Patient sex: F
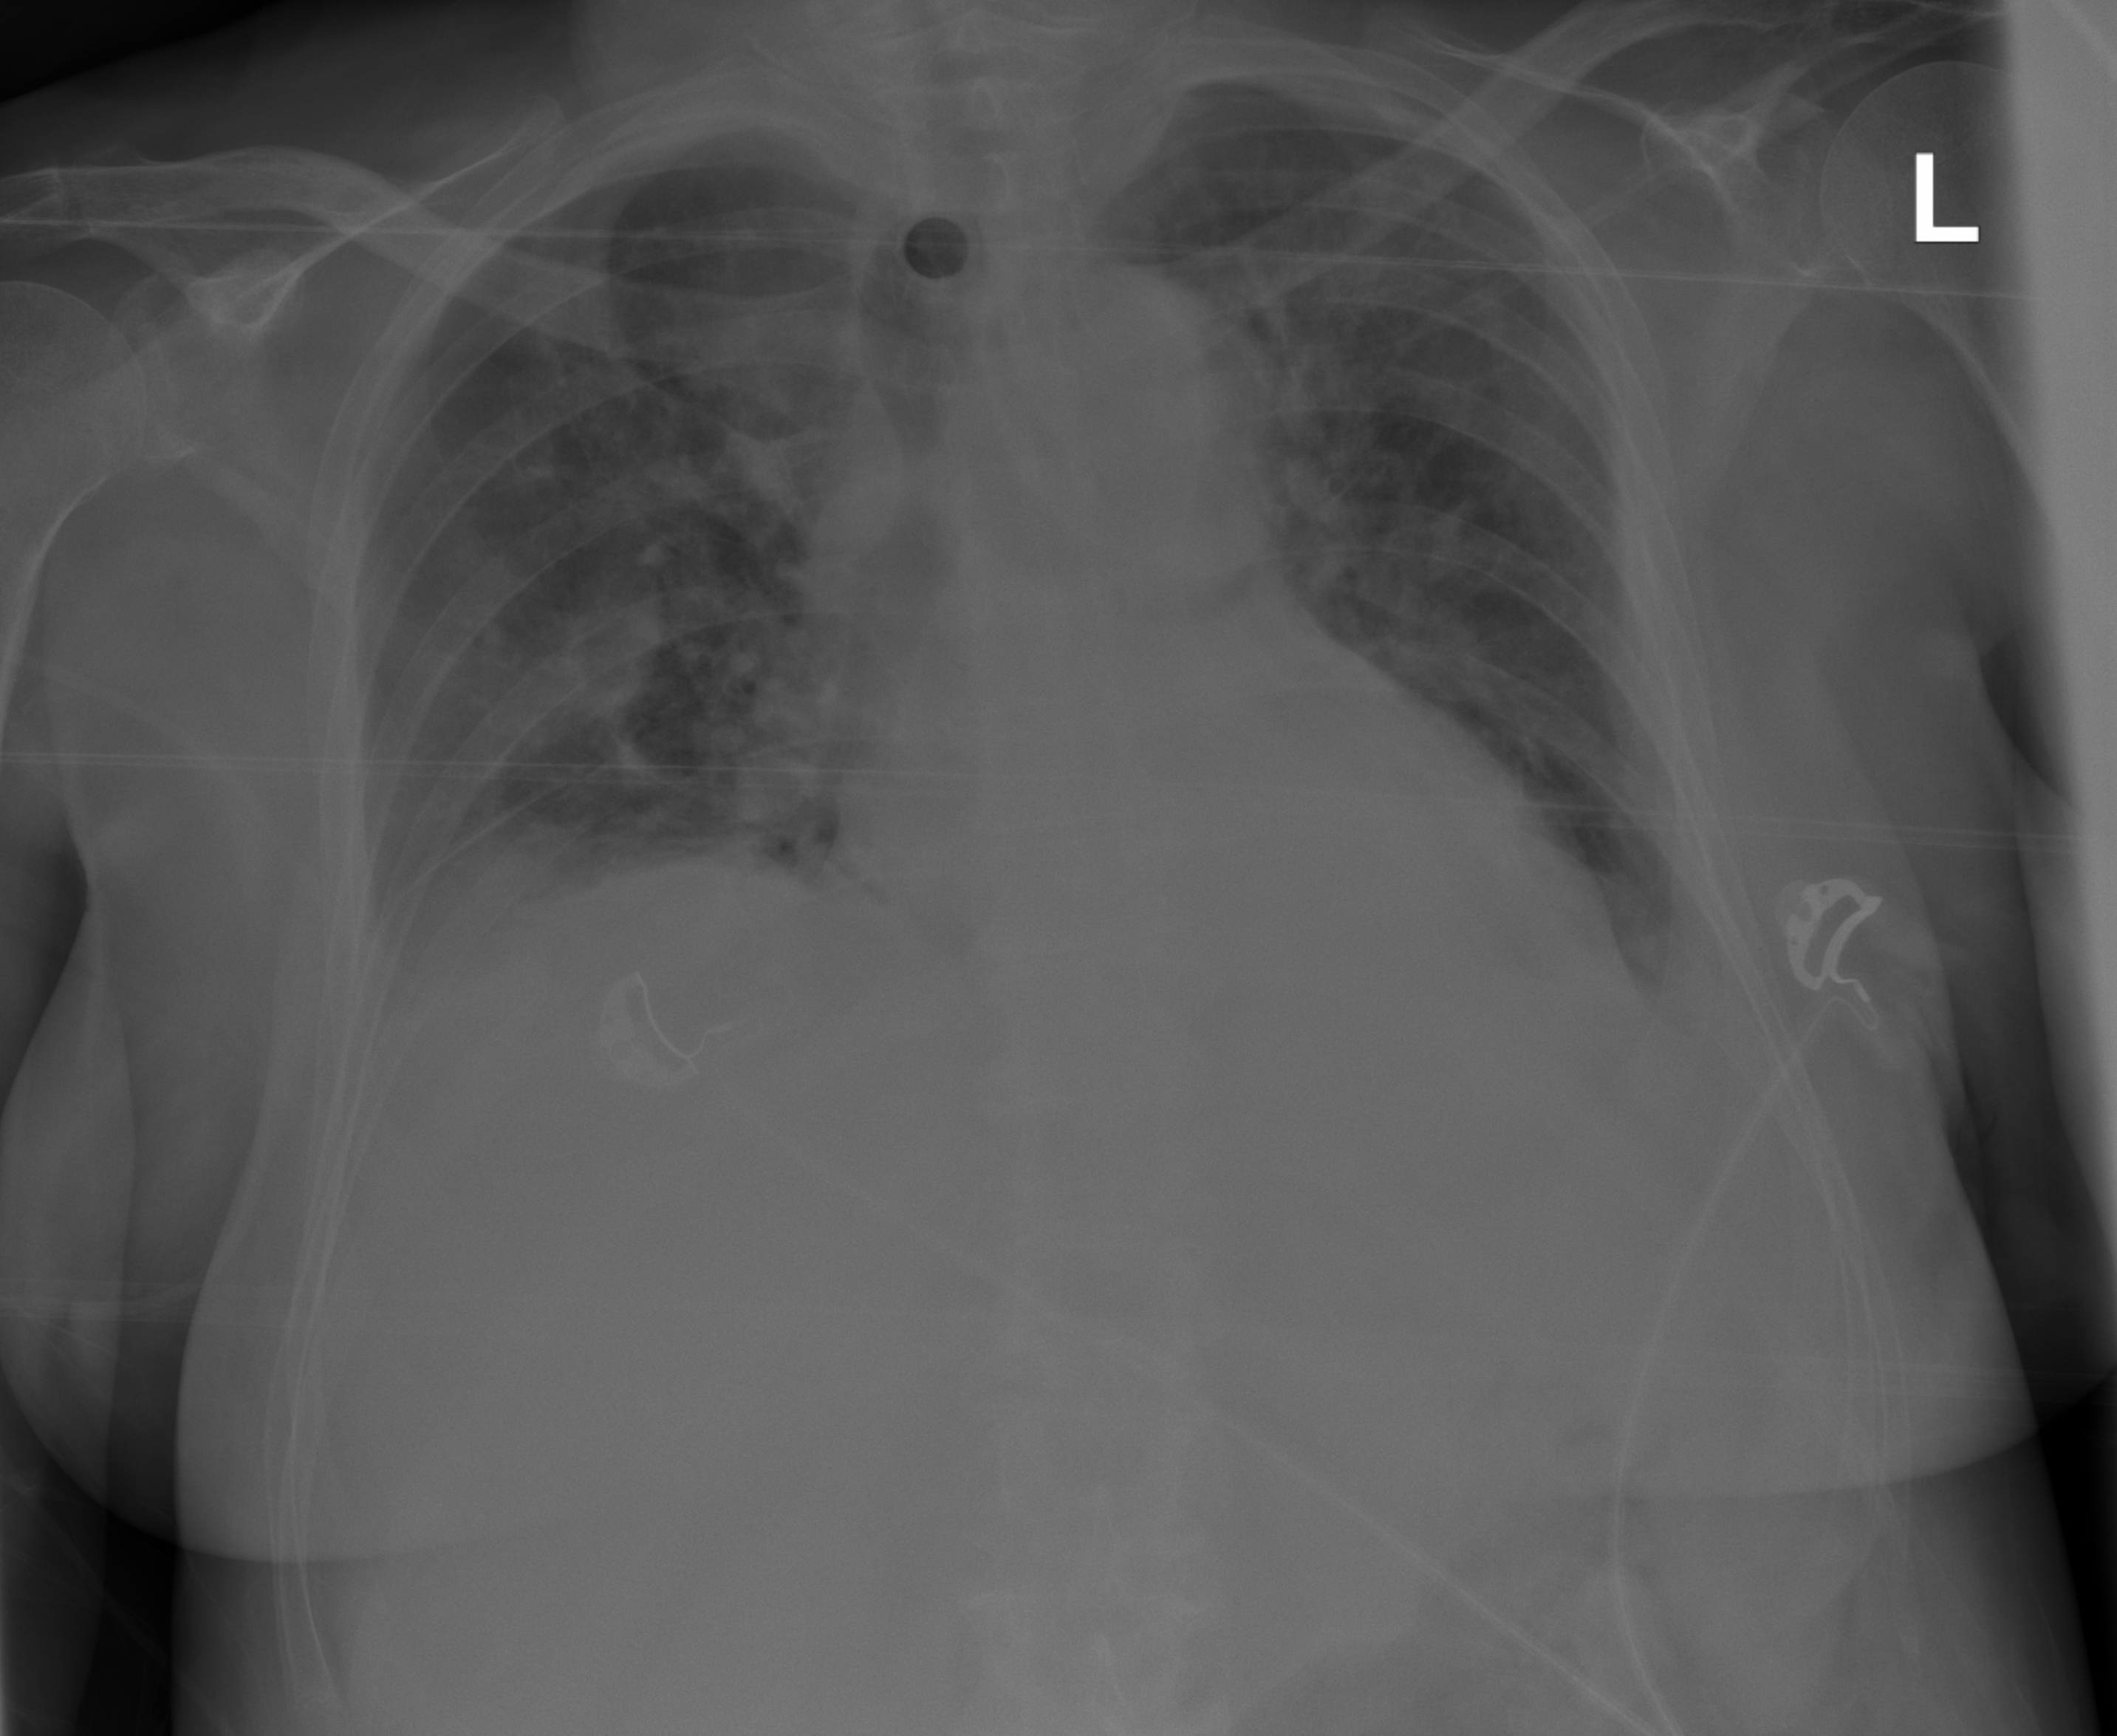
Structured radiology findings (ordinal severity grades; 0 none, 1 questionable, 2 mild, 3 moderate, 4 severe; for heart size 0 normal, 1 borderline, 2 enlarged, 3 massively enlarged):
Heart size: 2
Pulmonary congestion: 0
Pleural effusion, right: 2
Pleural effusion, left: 2
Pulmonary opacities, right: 2
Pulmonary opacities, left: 0
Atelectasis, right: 2
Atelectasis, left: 2